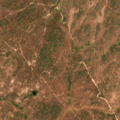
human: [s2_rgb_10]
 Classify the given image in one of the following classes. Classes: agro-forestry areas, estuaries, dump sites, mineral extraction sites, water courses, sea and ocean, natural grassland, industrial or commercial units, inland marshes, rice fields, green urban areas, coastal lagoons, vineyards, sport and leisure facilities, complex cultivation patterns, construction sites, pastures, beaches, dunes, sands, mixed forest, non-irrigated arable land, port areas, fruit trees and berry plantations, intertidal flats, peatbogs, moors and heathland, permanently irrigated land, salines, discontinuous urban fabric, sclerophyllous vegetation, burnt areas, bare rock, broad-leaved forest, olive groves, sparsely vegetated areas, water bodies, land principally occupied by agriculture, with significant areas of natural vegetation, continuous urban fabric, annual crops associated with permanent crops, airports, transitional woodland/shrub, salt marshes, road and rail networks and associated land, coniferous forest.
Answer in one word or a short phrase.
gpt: agro-forestry areas, broad-leaved forest